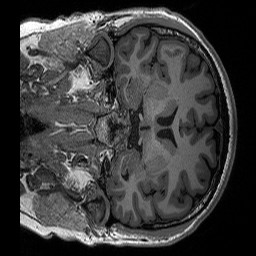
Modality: T1w
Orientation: coronal
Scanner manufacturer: siemens
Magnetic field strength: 3 T
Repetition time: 2.3 s
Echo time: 0.00298 s